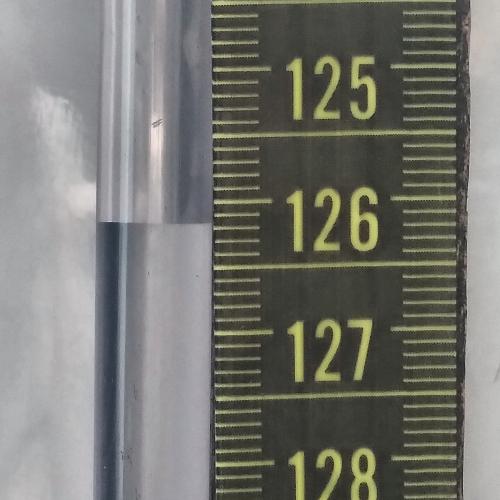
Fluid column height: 126.2 cm